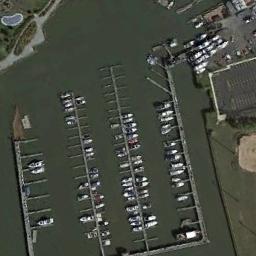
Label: harbor